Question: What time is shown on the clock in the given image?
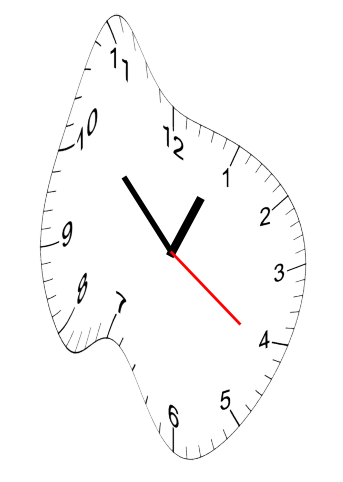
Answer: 12:52:21